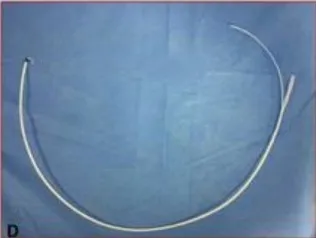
The sheath was peeled off until the cut end of the pigtail appeared (D).
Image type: radiology (x_ray)